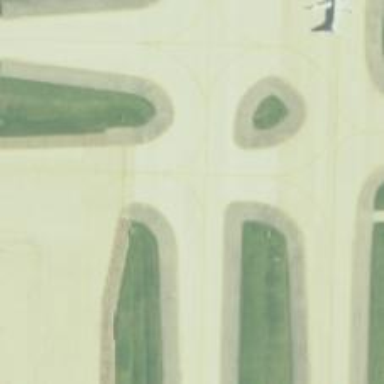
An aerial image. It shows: Image of taxiway at airport.